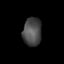
Tissue: skin
Cell type: Epithelial cells
Senescence score: 0.2042
Nuclear area (px): 514
Mean DAPI intensity: 74.899